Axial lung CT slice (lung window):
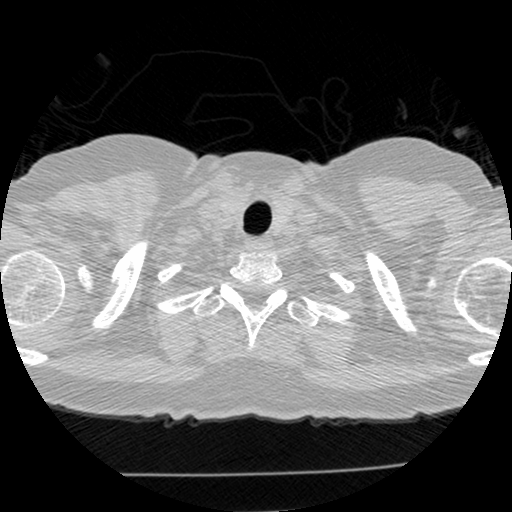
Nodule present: no